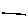
Label: line